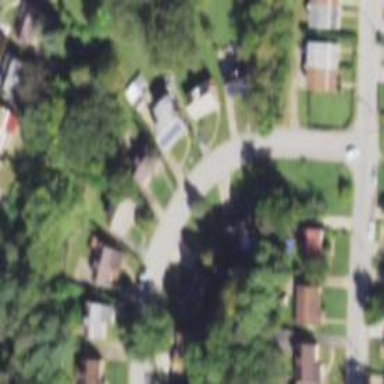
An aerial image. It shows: Driveway.